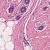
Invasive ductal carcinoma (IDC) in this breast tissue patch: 0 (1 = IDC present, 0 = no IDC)